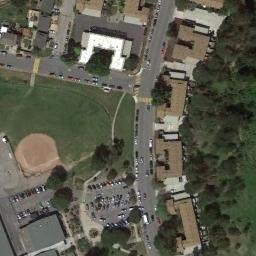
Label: baseball_diamond